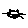
Label: cat